Interaction volume radius: 10 \u00c5
Interaction volume height: 20 \u00c5
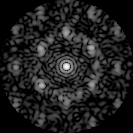
Disorder parameter: 0.612